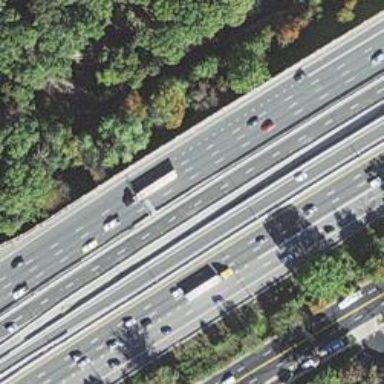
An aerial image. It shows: Motorway junction.